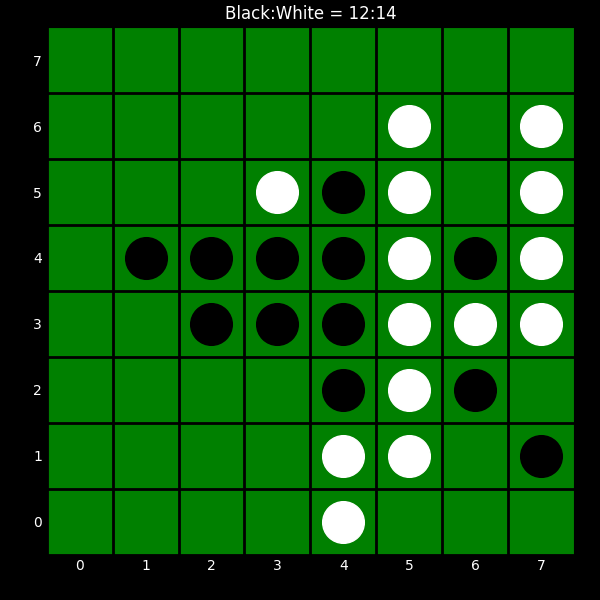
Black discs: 12
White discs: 14